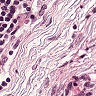
Metastatic tissue present: no